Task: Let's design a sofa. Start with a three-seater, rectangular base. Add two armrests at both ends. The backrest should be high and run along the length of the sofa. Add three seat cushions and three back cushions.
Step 504:
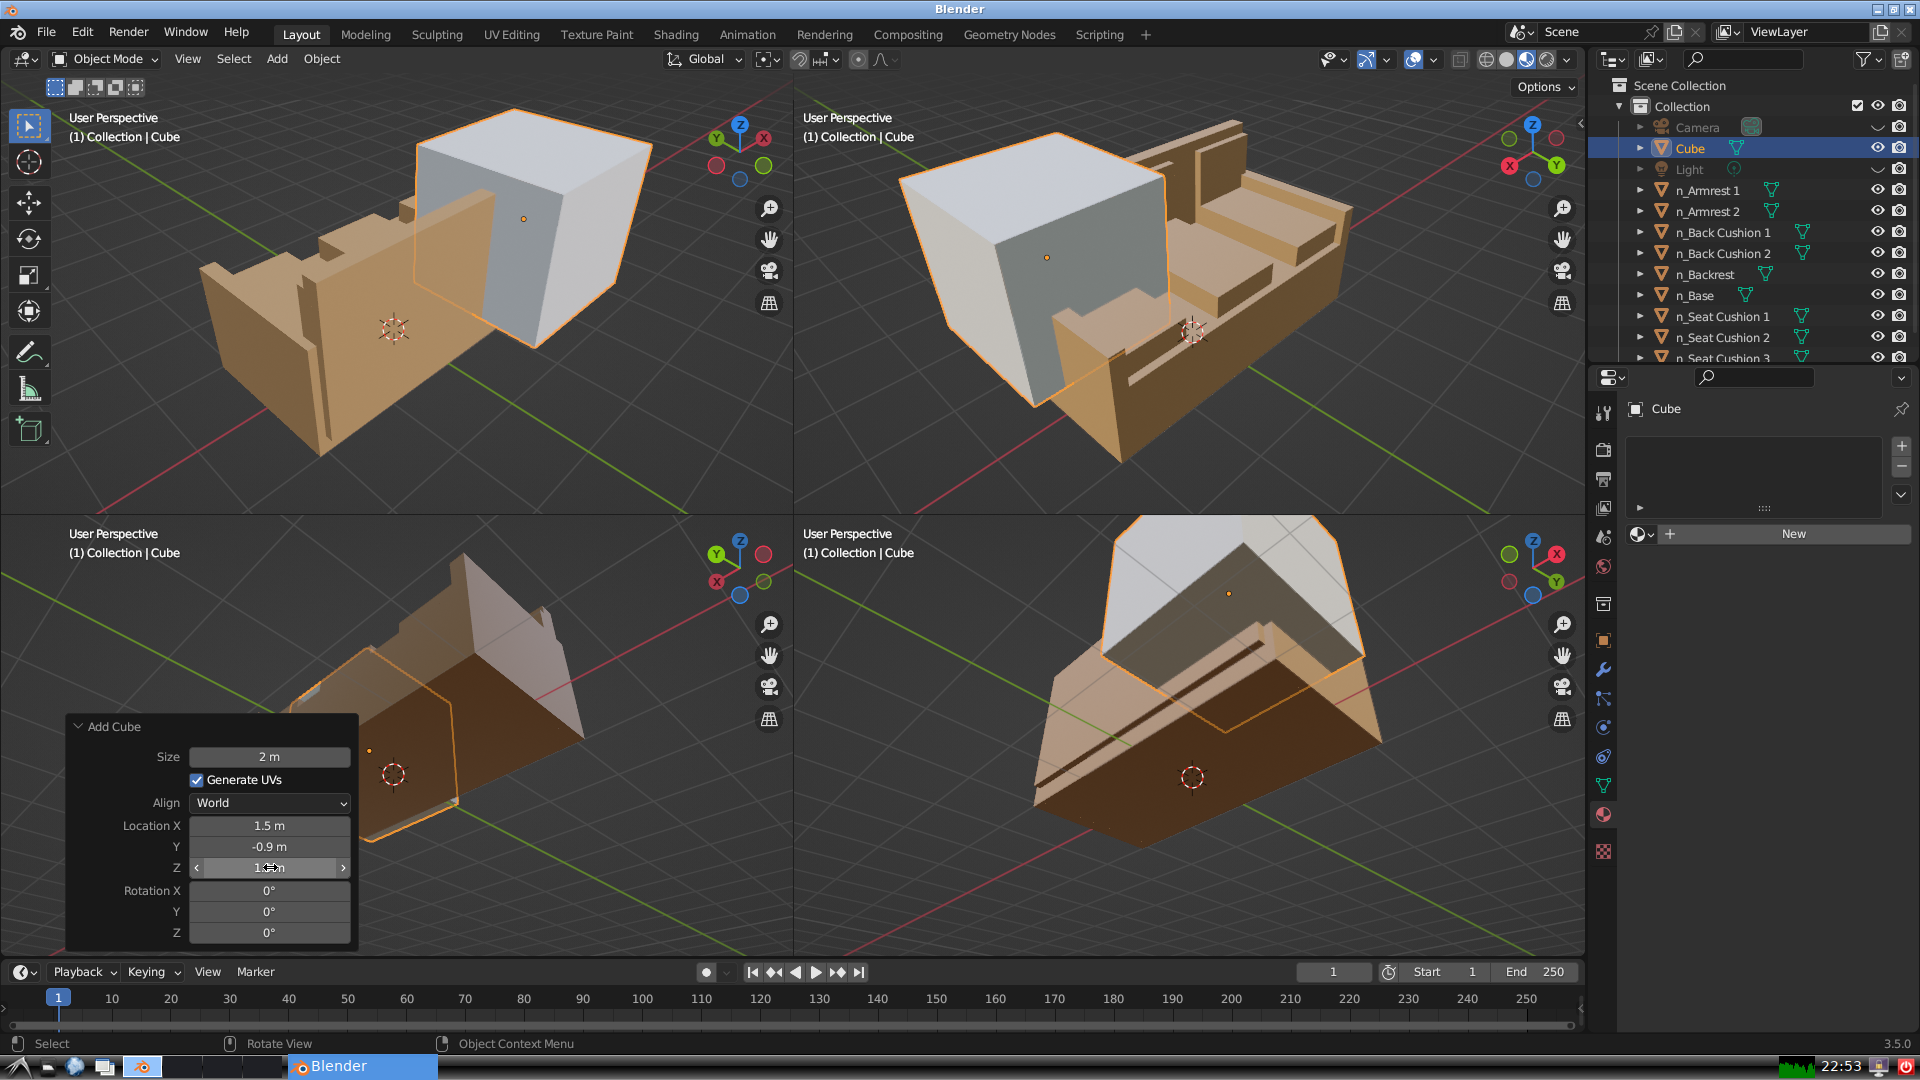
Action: {"mouse_move": [960, 540]}